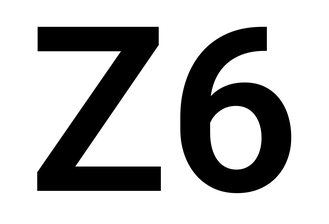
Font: Roboto_SemiBold